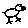
Label: bird